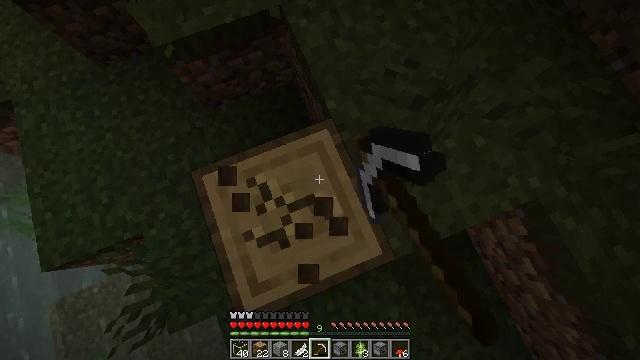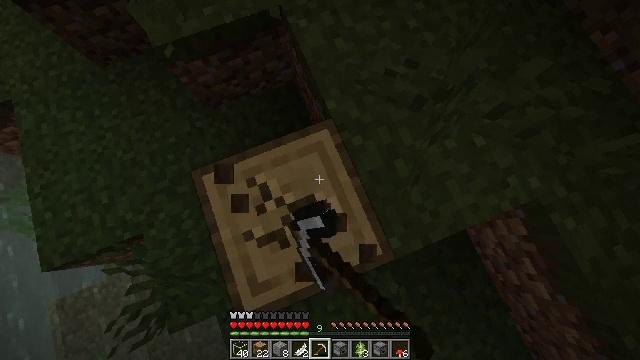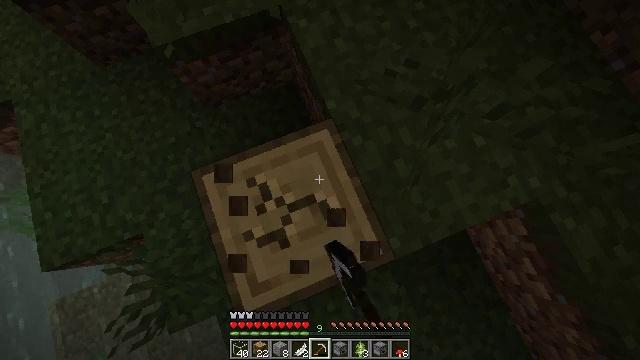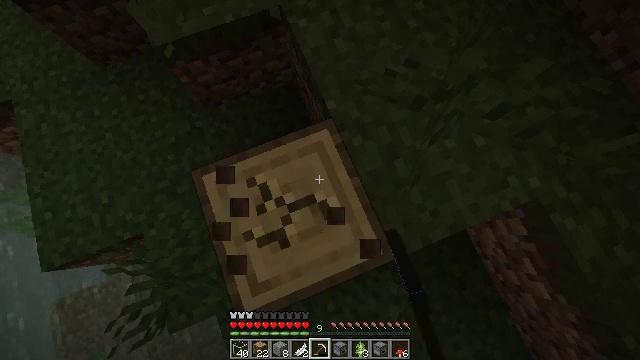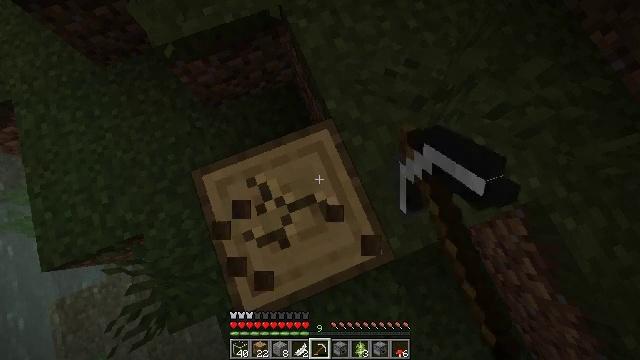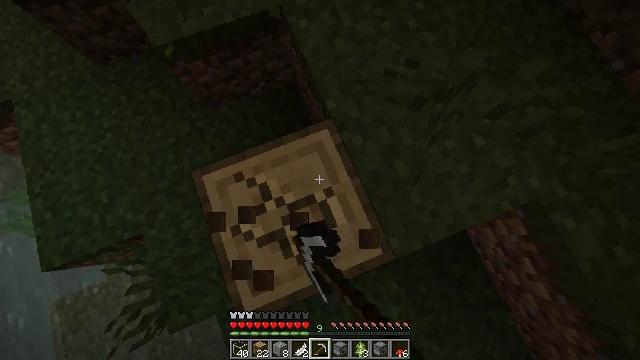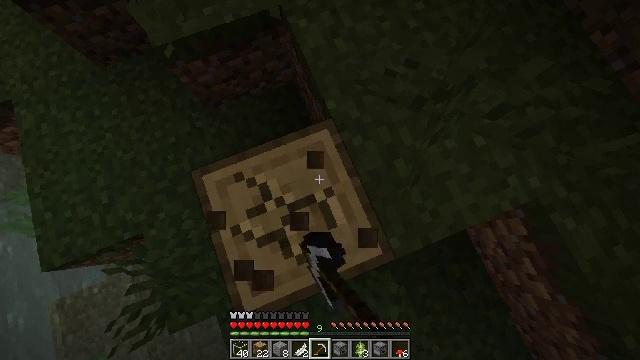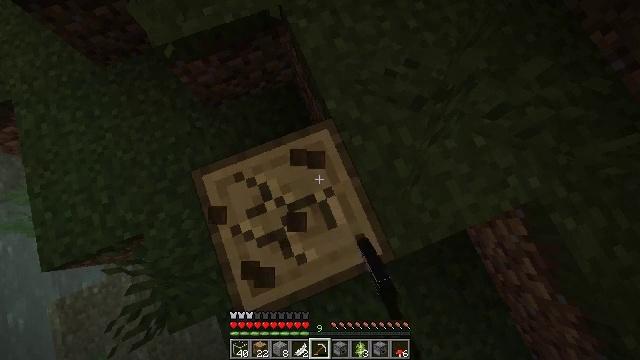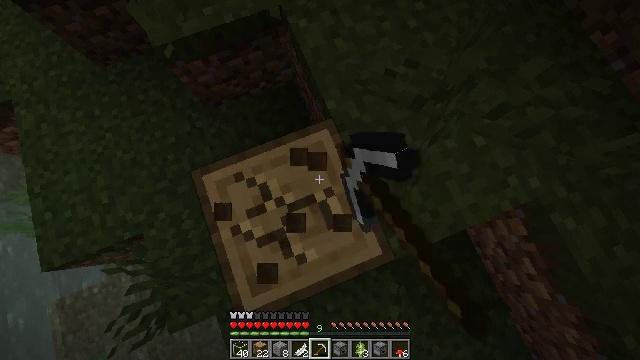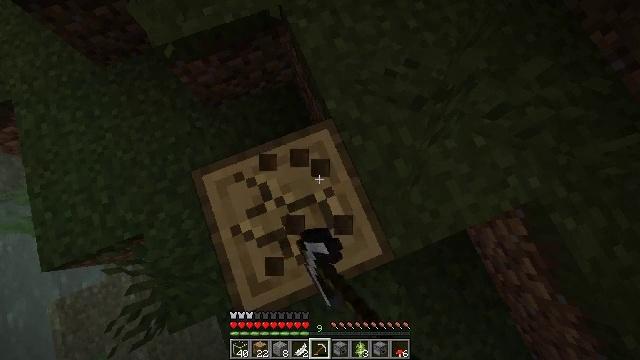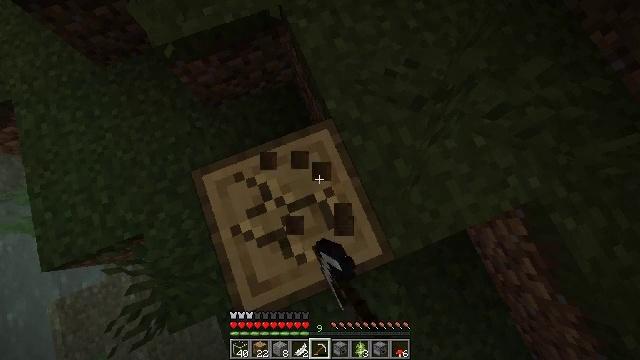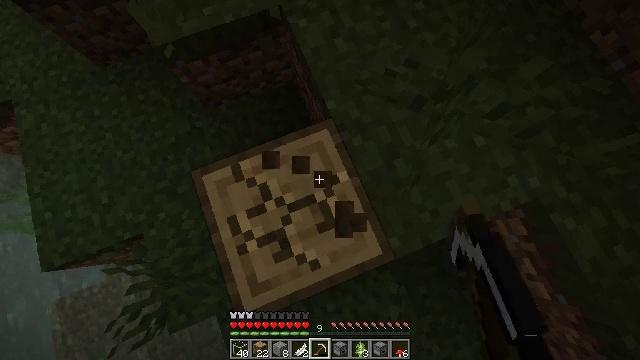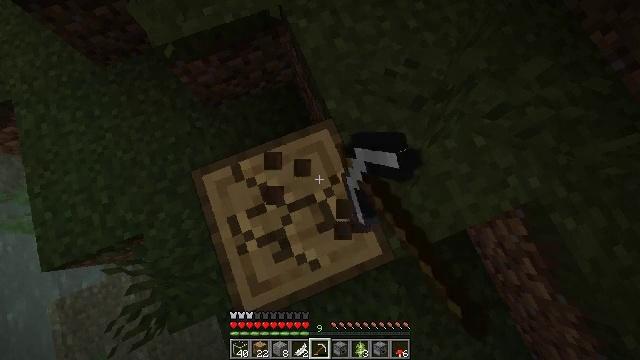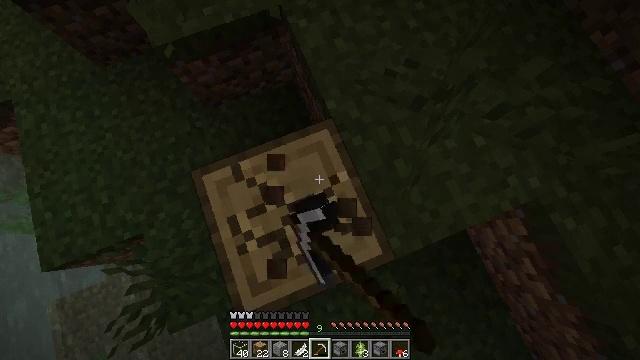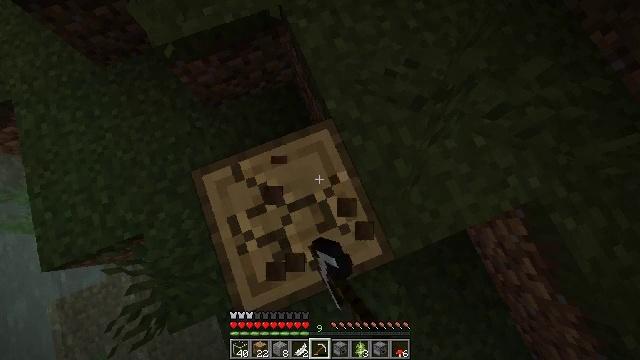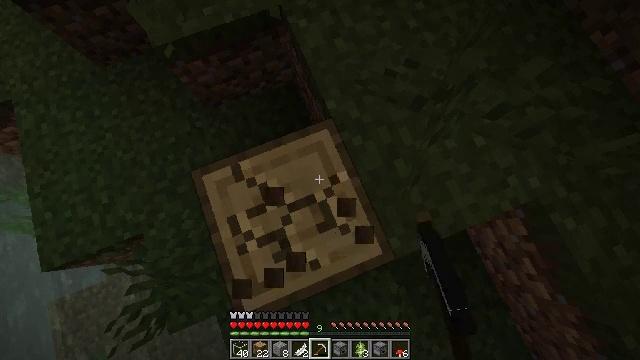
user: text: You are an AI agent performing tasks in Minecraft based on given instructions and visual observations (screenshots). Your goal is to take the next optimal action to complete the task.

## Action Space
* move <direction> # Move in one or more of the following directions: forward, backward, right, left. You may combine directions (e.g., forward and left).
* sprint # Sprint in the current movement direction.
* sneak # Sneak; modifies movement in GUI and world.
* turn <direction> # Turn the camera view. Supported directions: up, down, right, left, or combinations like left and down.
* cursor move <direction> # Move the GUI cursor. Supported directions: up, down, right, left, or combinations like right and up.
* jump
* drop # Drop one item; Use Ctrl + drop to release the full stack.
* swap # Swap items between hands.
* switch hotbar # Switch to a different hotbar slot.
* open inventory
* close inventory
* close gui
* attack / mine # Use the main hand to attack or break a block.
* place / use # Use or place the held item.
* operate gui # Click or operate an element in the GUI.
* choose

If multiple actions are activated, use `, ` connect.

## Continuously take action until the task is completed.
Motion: motion action
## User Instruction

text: Cut down the tree and harvest oak logs.
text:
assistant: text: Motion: attack / mine
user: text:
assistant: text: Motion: attack / mine
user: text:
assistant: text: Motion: attack / mine
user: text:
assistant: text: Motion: attack / mine
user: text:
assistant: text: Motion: attack / mine
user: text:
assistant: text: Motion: attack / mine
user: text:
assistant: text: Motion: attack / mine
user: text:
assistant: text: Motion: attack / mine
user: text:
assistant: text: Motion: attack / mine
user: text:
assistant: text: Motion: attack / mine
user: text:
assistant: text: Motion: attack / mine
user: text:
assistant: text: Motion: attack / mine
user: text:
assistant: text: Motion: attack / mine
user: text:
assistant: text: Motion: attack / mine
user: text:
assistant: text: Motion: attack / mine
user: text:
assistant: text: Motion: attack / mine
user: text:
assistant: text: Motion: attack / mine
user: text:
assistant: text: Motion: attack / mine
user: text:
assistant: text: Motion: attack / mine
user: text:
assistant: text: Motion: attack / mine
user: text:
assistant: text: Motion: attack / mine
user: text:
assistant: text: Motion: attack / mine
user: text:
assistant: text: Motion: attack / mine
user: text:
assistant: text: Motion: attack / mine
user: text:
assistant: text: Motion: attack / mine
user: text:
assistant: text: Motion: attack / mine
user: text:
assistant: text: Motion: attack / mine
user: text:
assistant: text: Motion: attack / mine
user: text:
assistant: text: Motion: attack / mine
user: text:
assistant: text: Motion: attack / mine